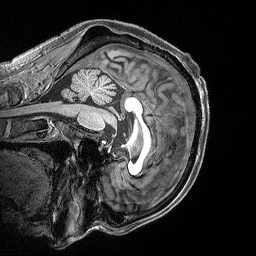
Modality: T1w
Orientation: sagittal
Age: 54
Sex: male
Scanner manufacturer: siemens
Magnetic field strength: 3 T
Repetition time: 2.3 s
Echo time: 0.00298 s